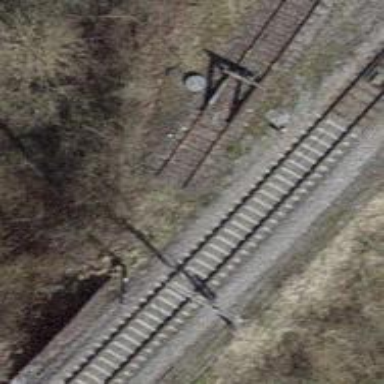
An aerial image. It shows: Railway buffer stop.